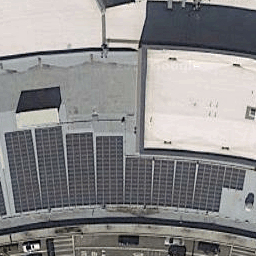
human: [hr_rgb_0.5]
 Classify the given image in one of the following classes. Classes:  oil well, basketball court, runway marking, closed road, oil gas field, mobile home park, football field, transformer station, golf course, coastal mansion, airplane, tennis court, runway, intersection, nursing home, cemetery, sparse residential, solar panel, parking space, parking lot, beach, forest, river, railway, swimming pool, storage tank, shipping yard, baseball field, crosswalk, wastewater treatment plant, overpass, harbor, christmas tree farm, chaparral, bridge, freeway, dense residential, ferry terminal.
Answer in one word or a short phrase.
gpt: solar panel